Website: walmart
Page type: account-selection
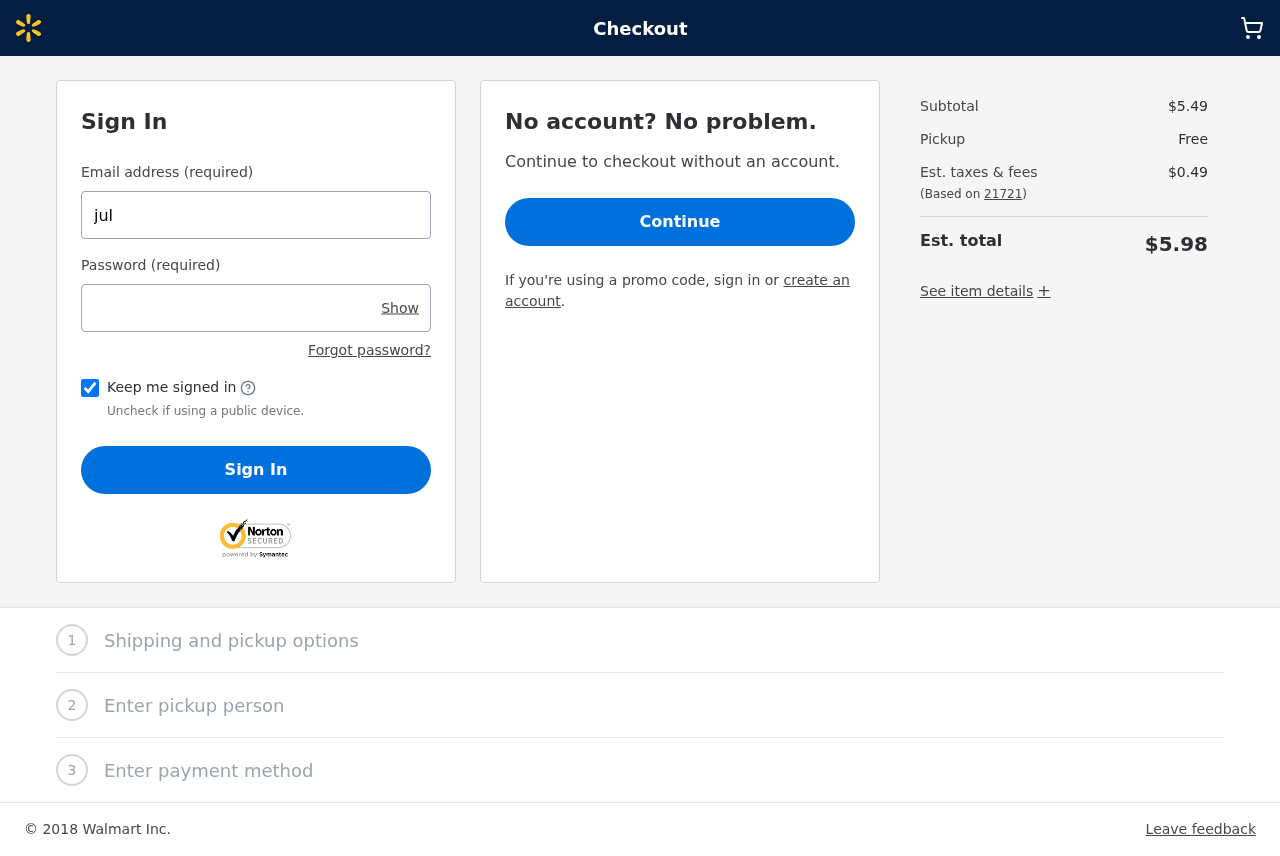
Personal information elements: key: PII_LOGIN_USERNAME
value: julie.trevino
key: PII_POSTCODE
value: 21721
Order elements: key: ORDER_SUBTOTAL
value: $5.49
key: ORDER_TAX
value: $0.49
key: ORDER_TOTAL
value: $5.98